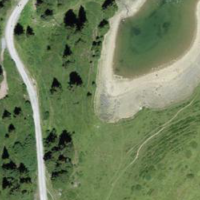
EUNIS habitat code: 26
Species observed at this site:
Vaccinium uliginosum